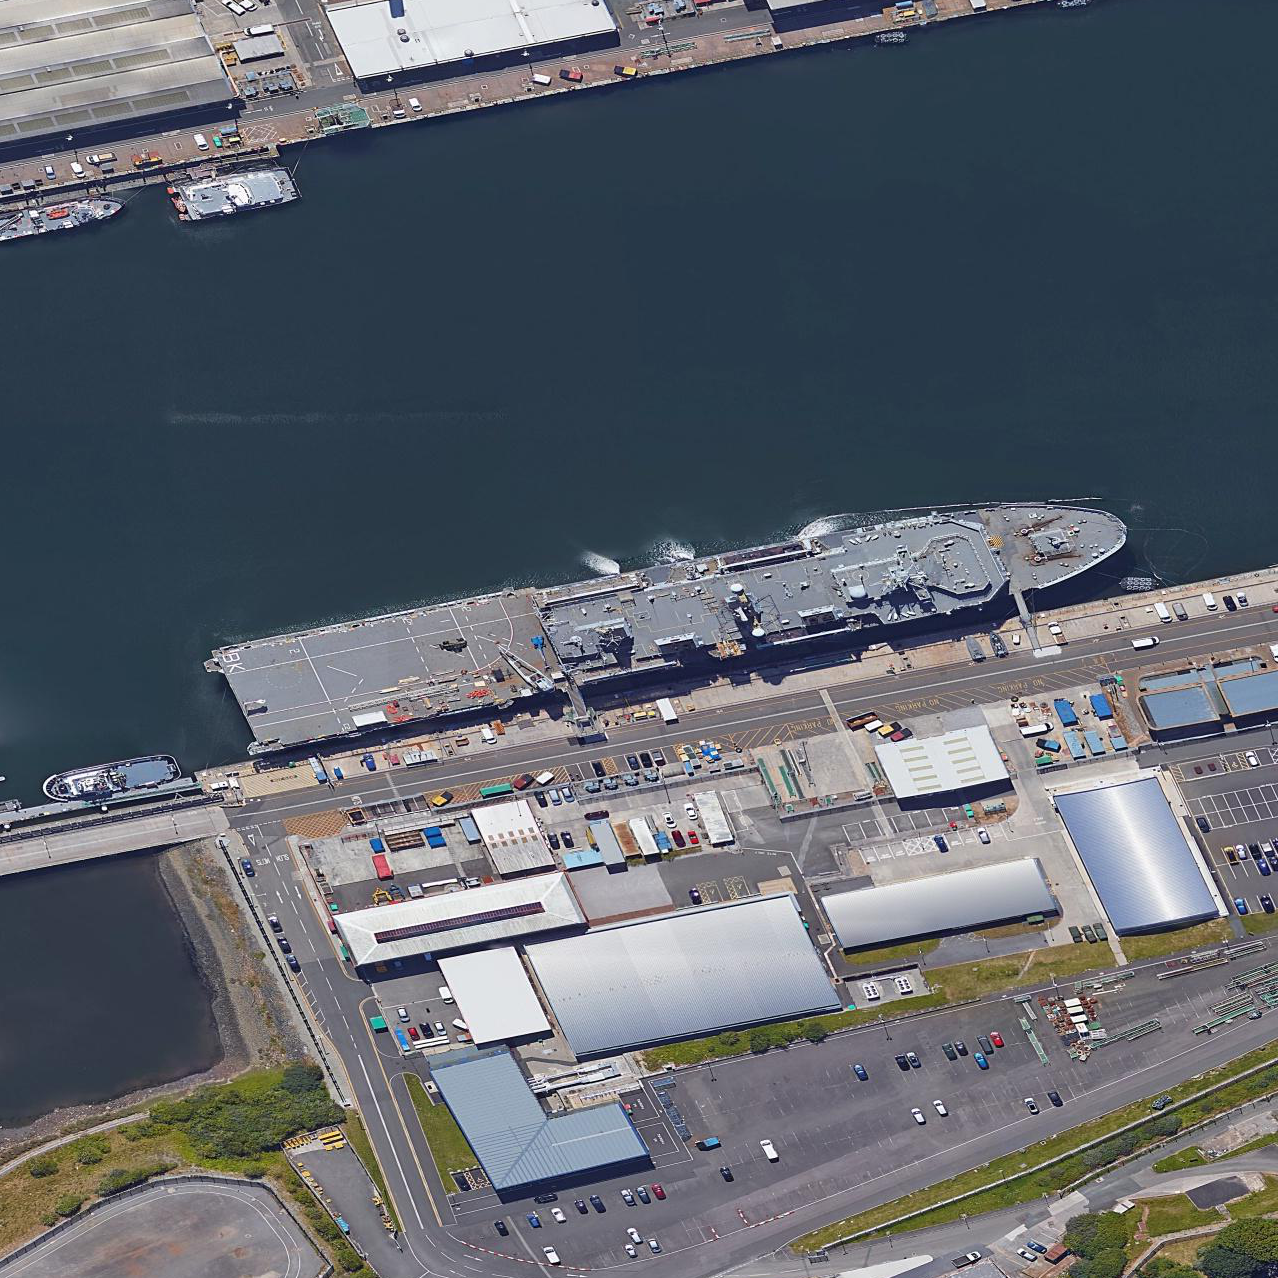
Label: assault